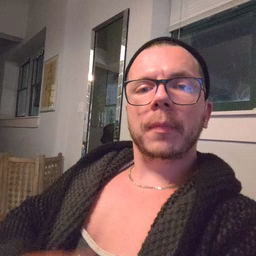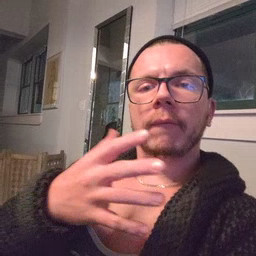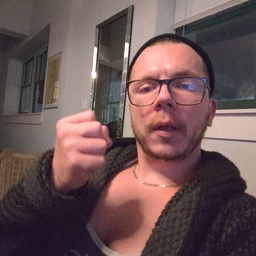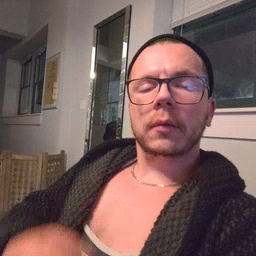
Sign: fast